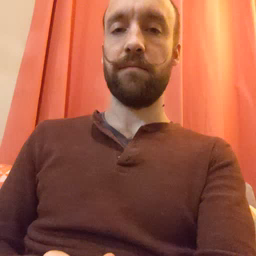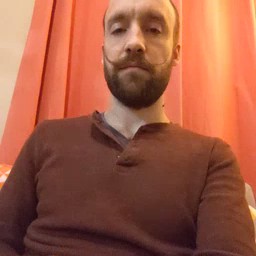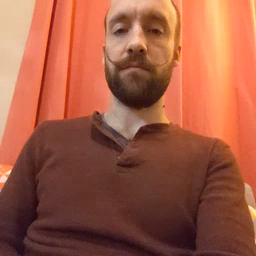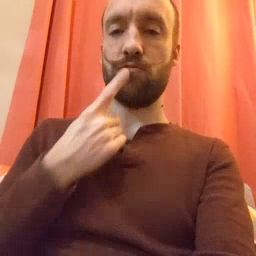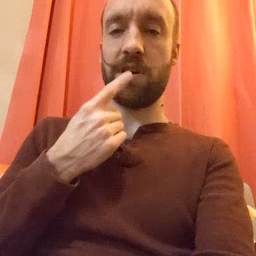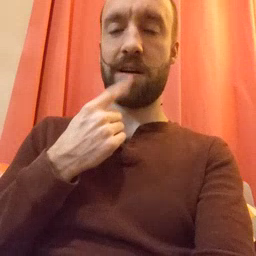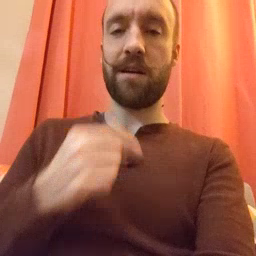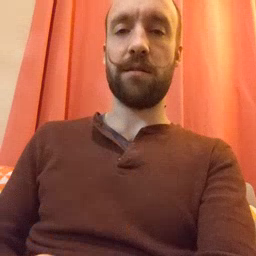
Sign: red